Interaction volume radius: 10 \u00c5
Interaction volume height: 15 \u00c5
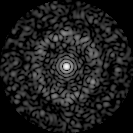
Disorder parameter: 0.8248